Interaction volume radius: 5 \u00c5
Interaction volume height: 20 \u00c5
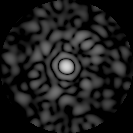
Disorder parameter: 0.8444